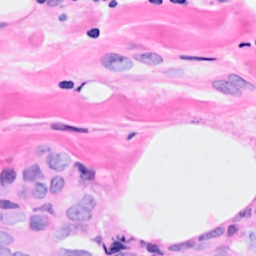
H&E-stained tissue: Breast